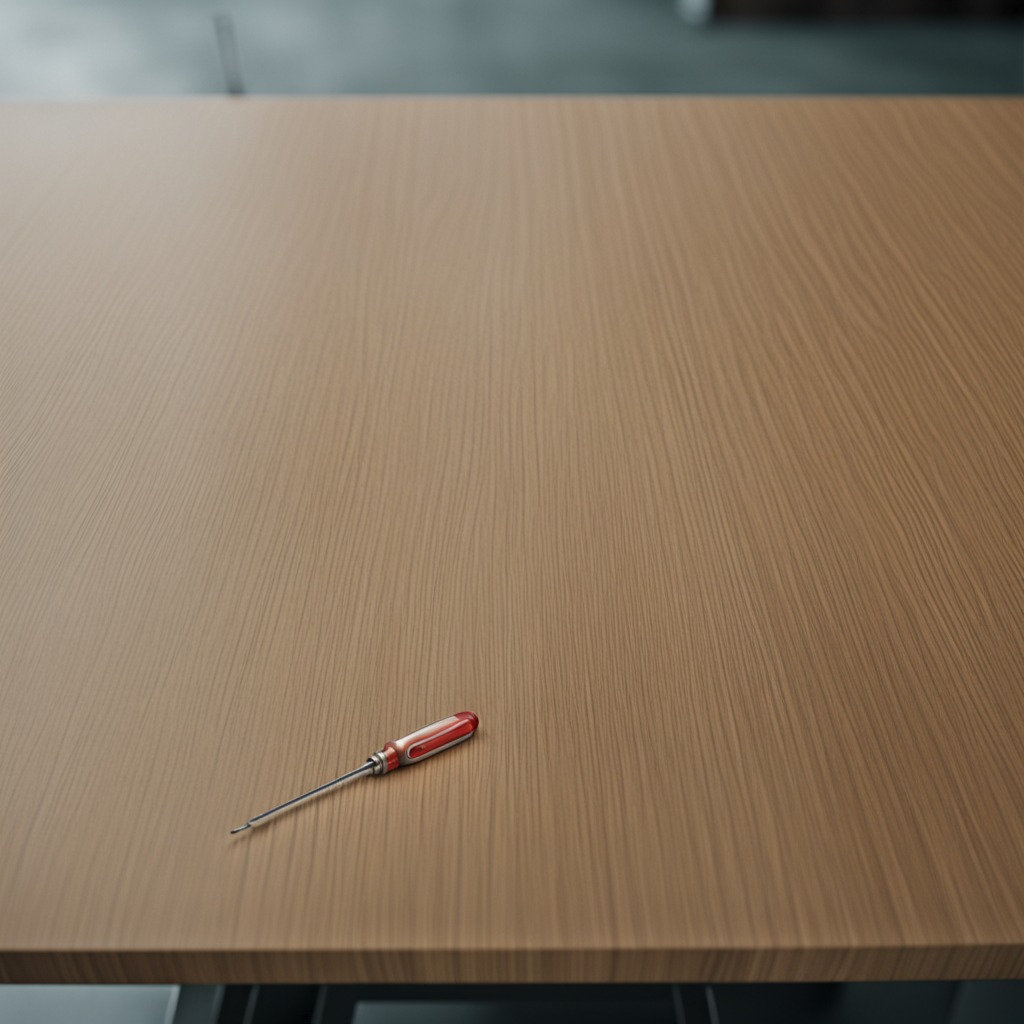
A screwdriver is lying on a workbench inside a coastal fishing gear workshop.